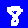
Digit: 8